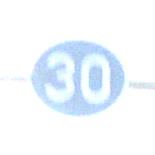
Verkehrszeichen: VorgeschriebeneMindestgeschwindigkeit
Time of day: MorningAfternoon
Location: Outdoor (Suburban)
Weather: PartlyCloudy
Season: NotSpecified
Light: Natural